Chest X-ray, PA view. Patient: 47 years old, sex M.
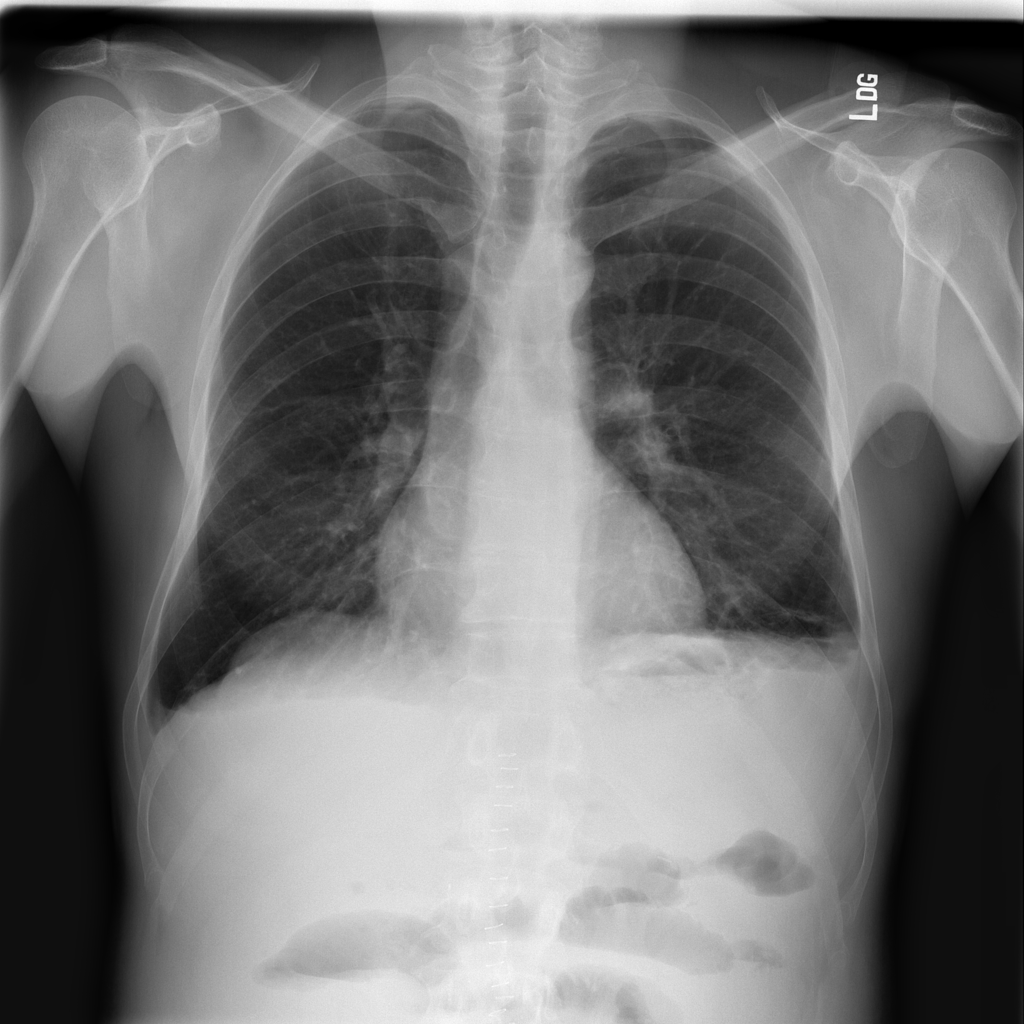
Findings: No Finding